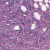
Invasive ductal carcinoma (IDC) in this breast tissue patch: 1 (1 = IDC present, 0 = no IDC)